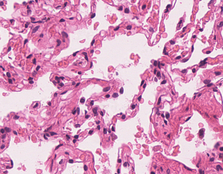
Tumor epithelial tissue: no
Tumor-associated stroma tissue: no
Normal tissue: yes